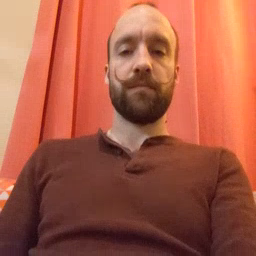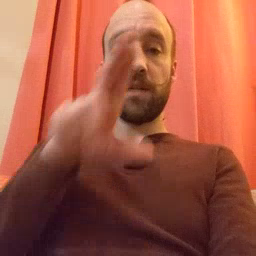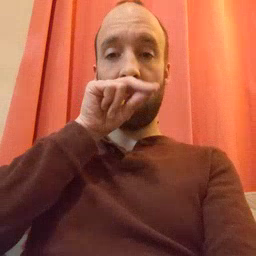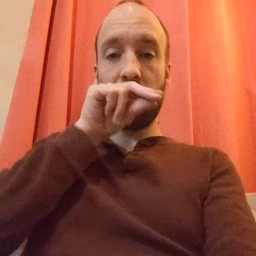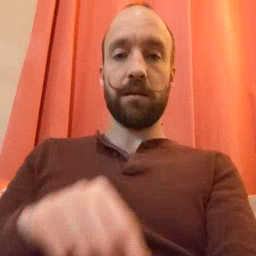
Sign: duck